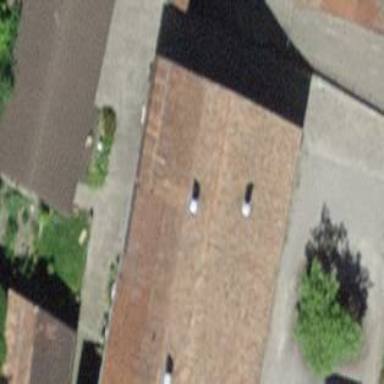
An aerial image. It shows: Terrace building.